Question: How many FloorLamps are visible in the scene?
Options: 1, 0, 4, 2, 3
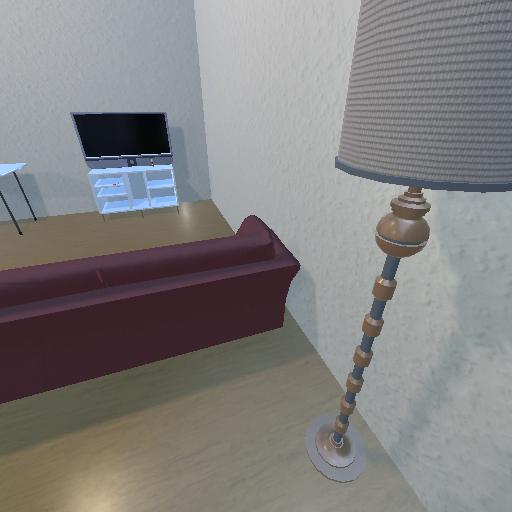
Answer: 1